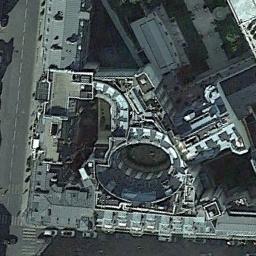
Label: commercial_area